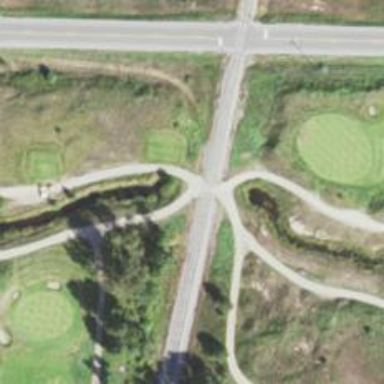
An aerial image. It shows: Service road designated as golf cart path.